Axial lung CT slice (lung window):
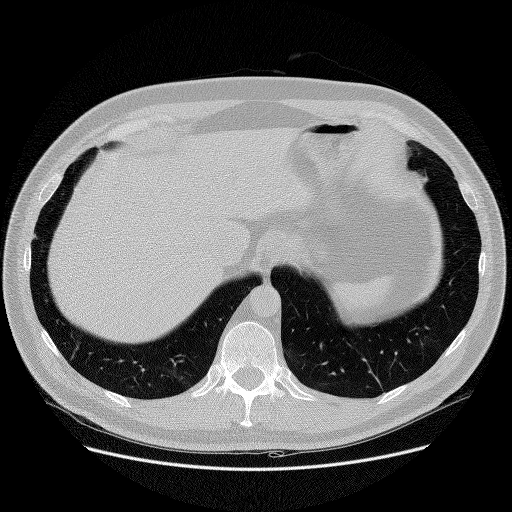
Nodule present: no